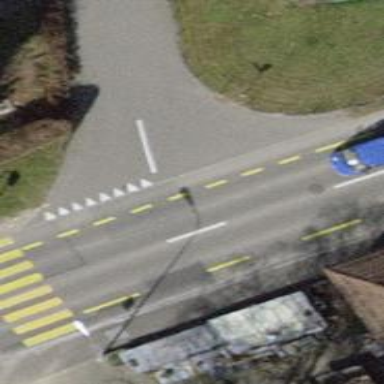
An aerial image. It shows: Footway along the road.